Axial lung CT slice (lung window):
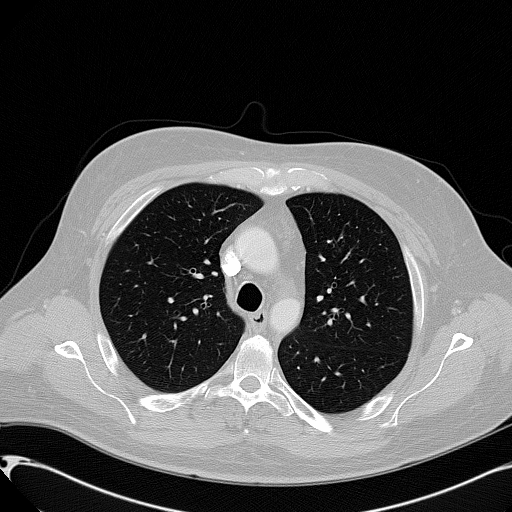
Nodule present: no